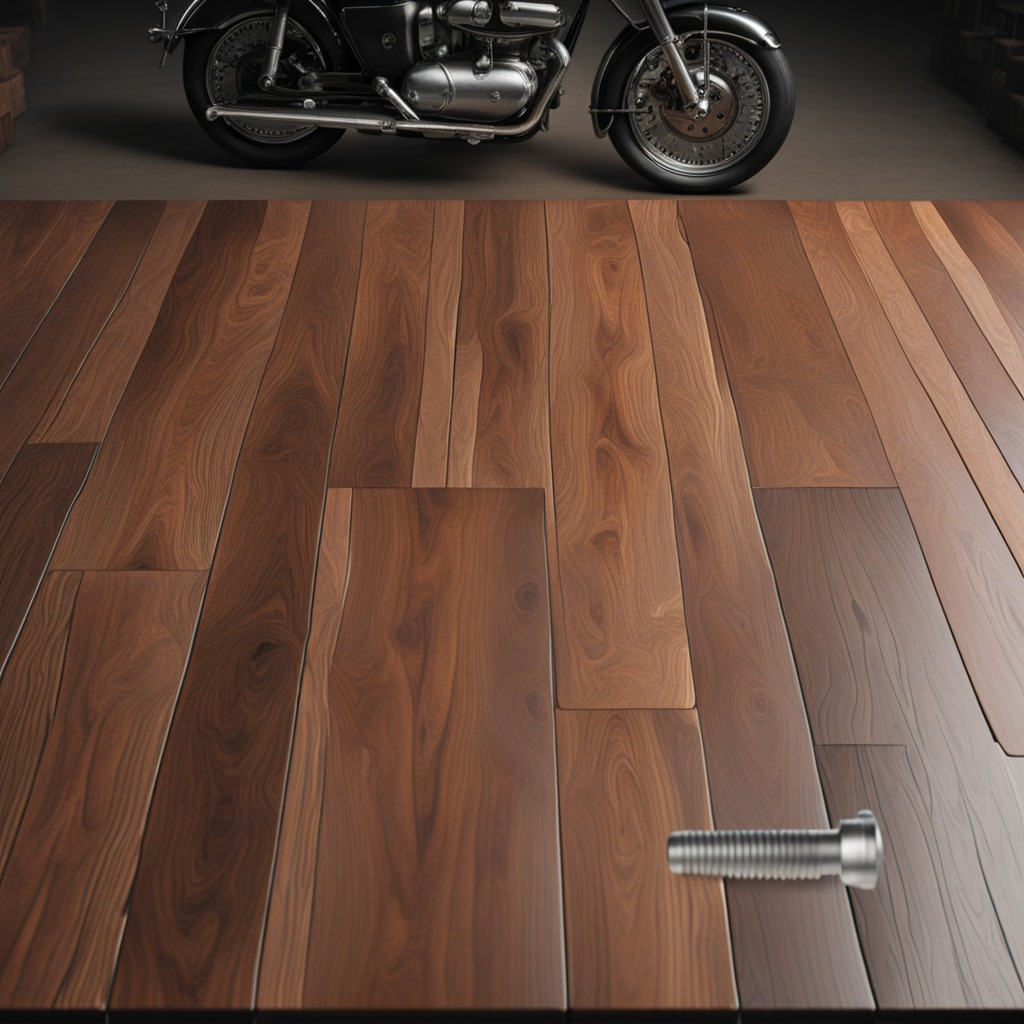
A metal screw lying on an oil-spilled wooden table in a vintage motorcycle garage